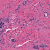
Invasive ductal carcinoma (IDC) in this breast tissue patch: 1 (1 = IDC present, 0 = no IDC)